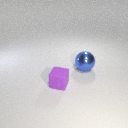
large blue metal sphere behind small purple rubber cube